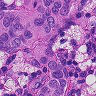
Metastatic tissue present: yes